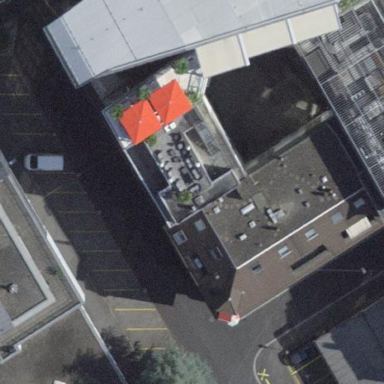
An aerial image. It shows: Silver hotel building.